A time-domain waveform of one vibration snapshot from a rolling-element bearing is shown. Based on the visible evidence, which condition applies: normal, inner_race, outer_race, ball?
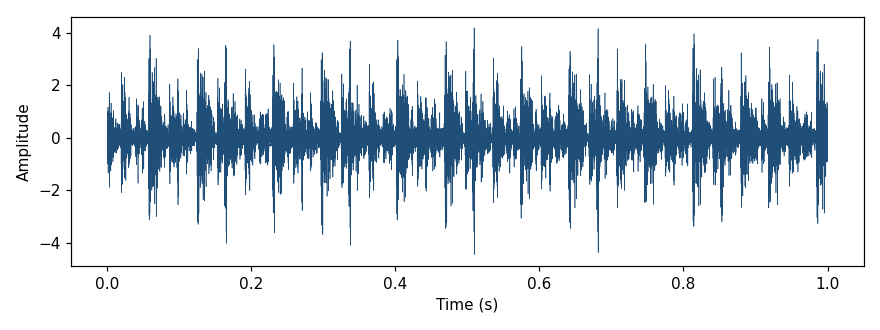
Answer: outer_race